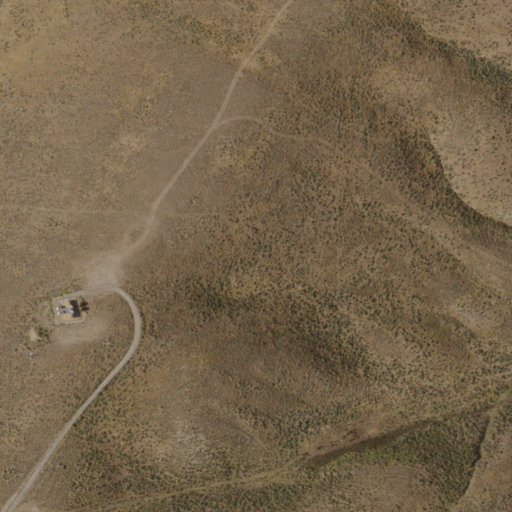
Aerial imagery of mountains in Nevada named Piñon Range containing shrub, grassland, and open development